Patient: sex F, age 54
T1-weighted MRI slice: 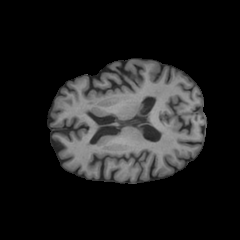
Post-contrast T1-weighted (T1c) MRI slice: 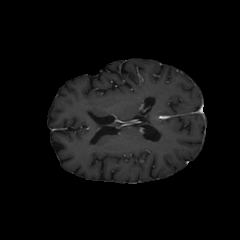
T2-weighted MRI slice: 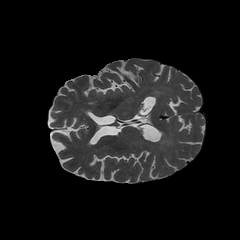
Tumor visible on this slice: no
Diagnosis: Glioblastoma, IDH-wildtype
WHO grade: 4